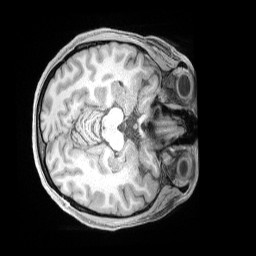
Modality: T1w
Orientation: axial
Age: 38
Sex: female
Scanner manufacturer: siemens
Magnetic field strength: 3 T
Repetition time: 2 s
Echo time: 0.00211 s